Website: lowes
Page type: customer-info-address
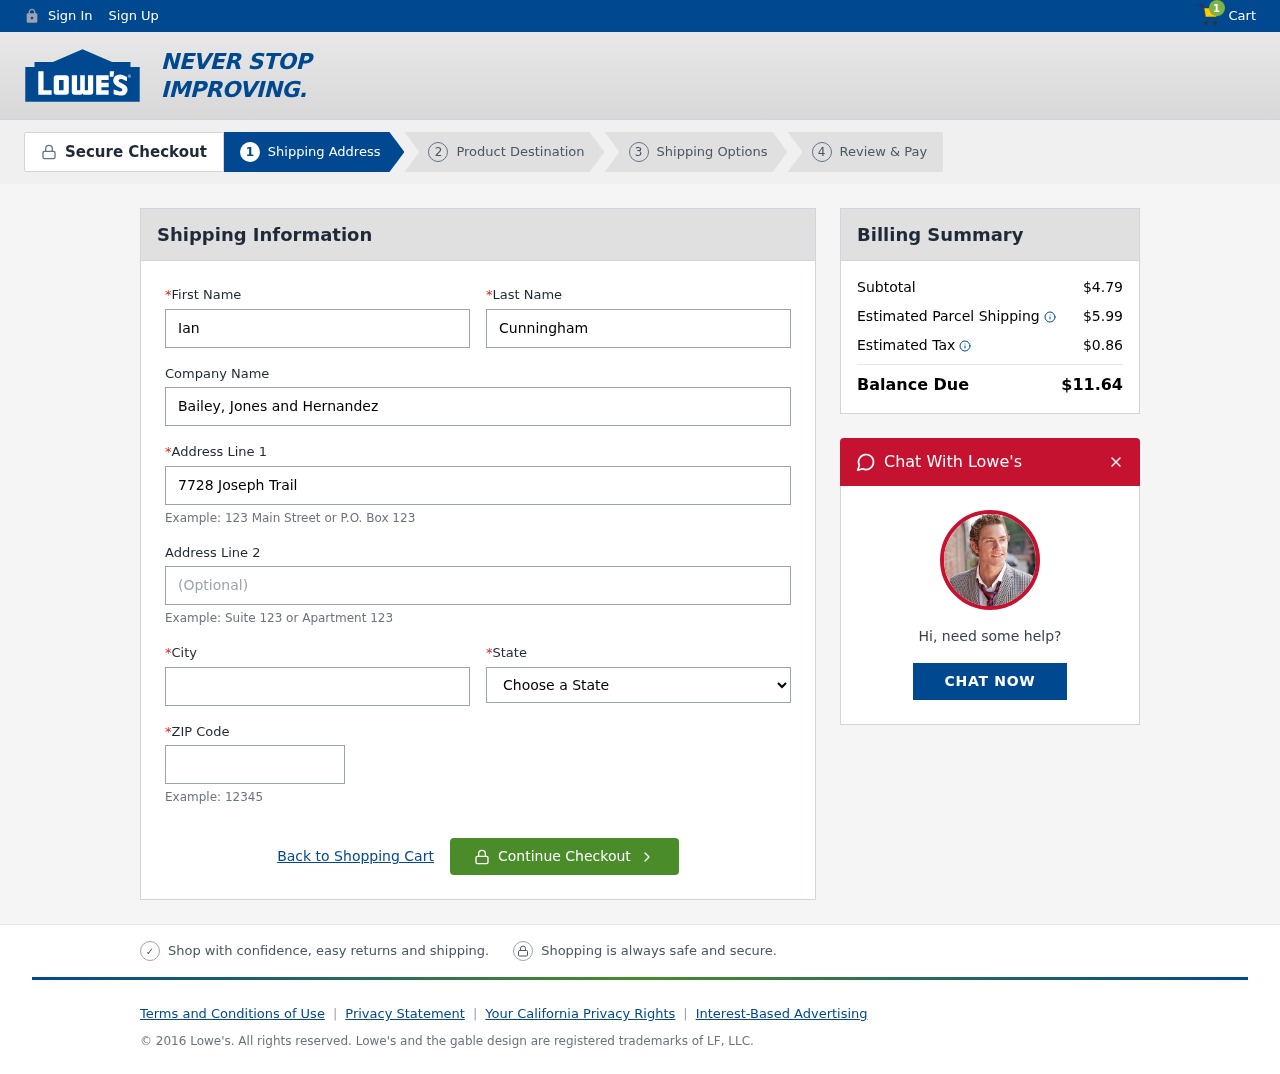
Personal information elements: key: PII_CITY
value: South Jasminside
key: PII_COMPANY
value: Bailey, Jones and Hernandez
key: PII_FIRSTNAME
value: Ian
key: PII_LASTNAME
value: Cunningham
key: PII_POSTCODE
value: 37085
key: PII_STATE
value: Alaska
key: PII_STREET
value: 7728 Joseph Trail
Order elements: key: ORDER_NUM_ITEMS
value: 1
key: ORDER_SUBTOTAL
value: $4.79
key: ORDER_SHIPPING_COST
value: $5.99
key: ORDER_TAX
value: $0.86
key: ORDER_TOTAL
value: $11.64